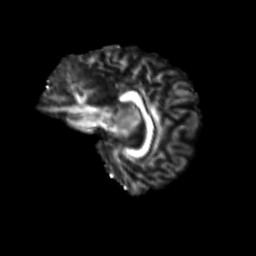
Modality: FA
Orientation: sagittal
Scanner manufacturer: siemens
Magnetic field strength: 3 T
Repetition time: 9.2 s
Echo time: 0.084 s